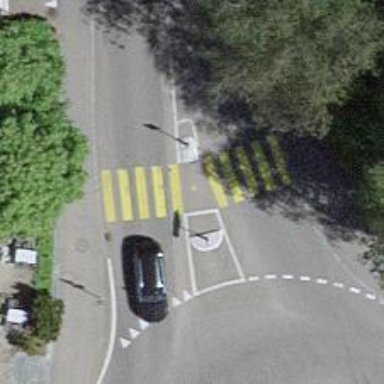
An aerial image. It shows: Zebra crossing with island in the middle. The crossing reference is zebra.